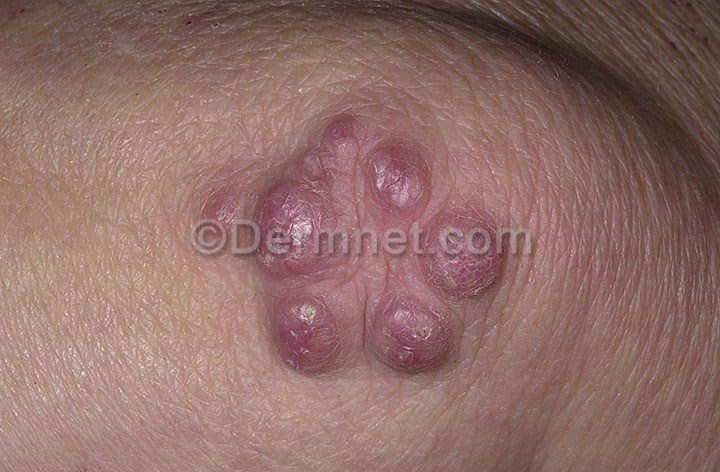
Disease: Lupus and other Connective Tissue diseases